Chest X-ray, PA view. Patient: 45 years old, sex M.
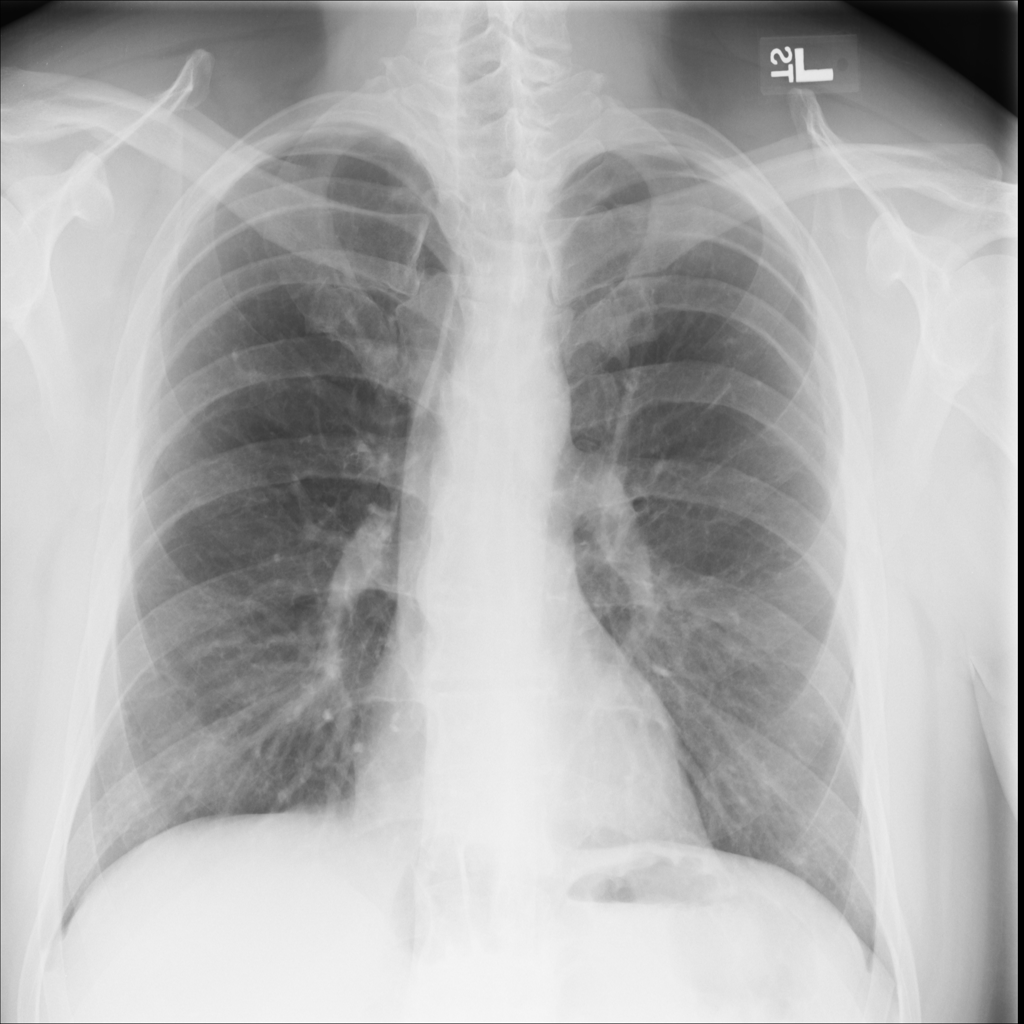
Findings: No Finding